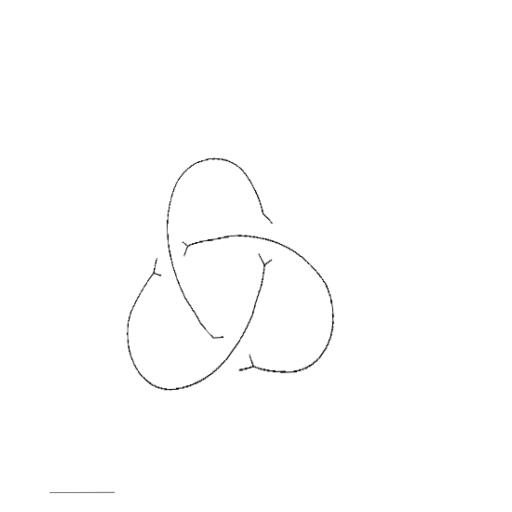
Crossing number: 3